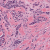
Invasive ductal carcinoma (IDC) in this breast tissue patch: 1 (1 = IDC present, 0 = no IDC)